Chest X-ray. View position: AP
Patient age: 41
Patient sex: M
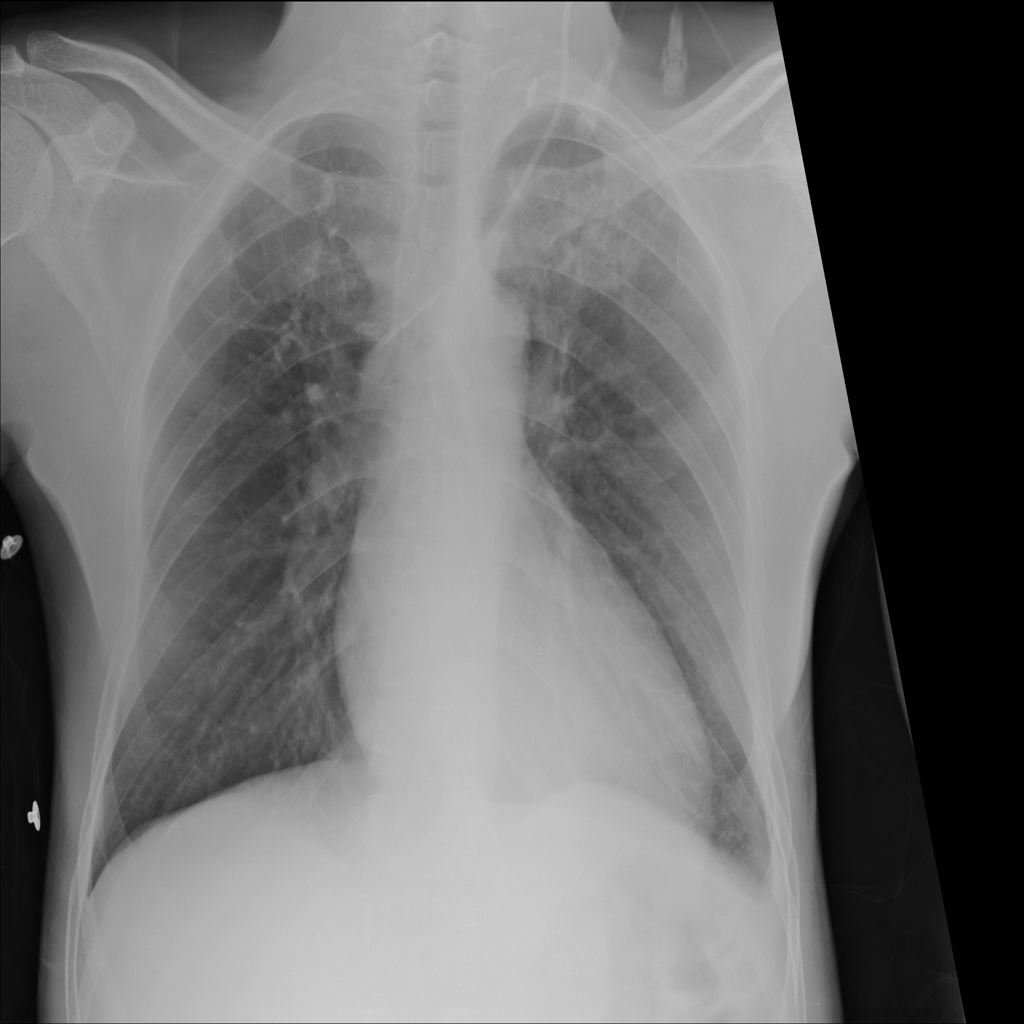
Finding: Pneumothorax